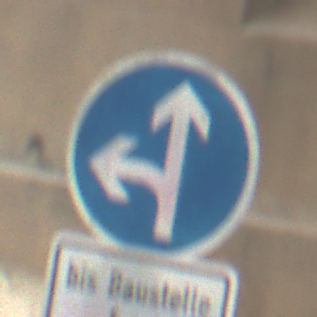
Verkehrszeichen: VorgeschriebeneFahrtrichtungGeradeausOderLinks
Zusatzzeichen unten: SonstigeFahrzeugePersonengruppenFrei2
Umgebung: Roofed, Beach
Tageszeit: Midday
Wetter: Overcast
Licht: Natural
Jahreszeit: NotSpecified
Kontrast: LowContrast